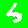
Digit: 5